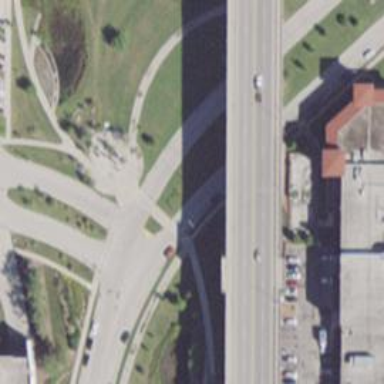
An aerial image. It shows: Path leading to traffic island.